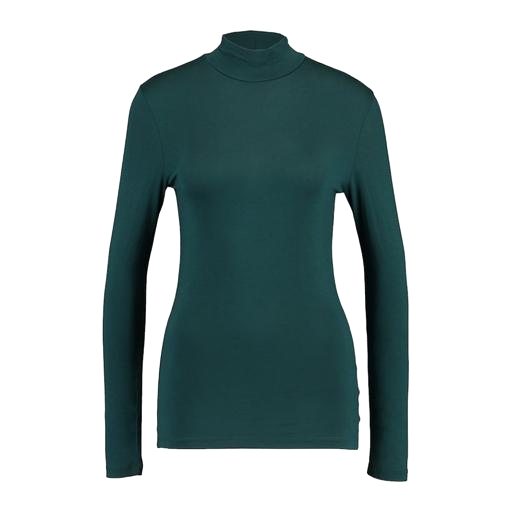
green polo-neck top, green plus size mock-neck top only macy, high-neck top, white background